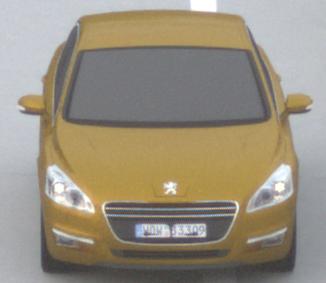
Make: Peugeot
Model: 508 120 VTi
Detailed model: 508 (I) Limousine
Model produced from: 2011/03
Model produced until: 2014/05
Doors: 4
Color: yellow
Road condition: dry road
Daytime: sunrise or sunset
Contrast: low contrast